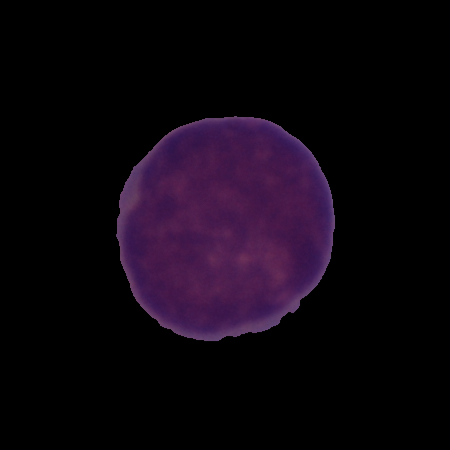
Label: cancer